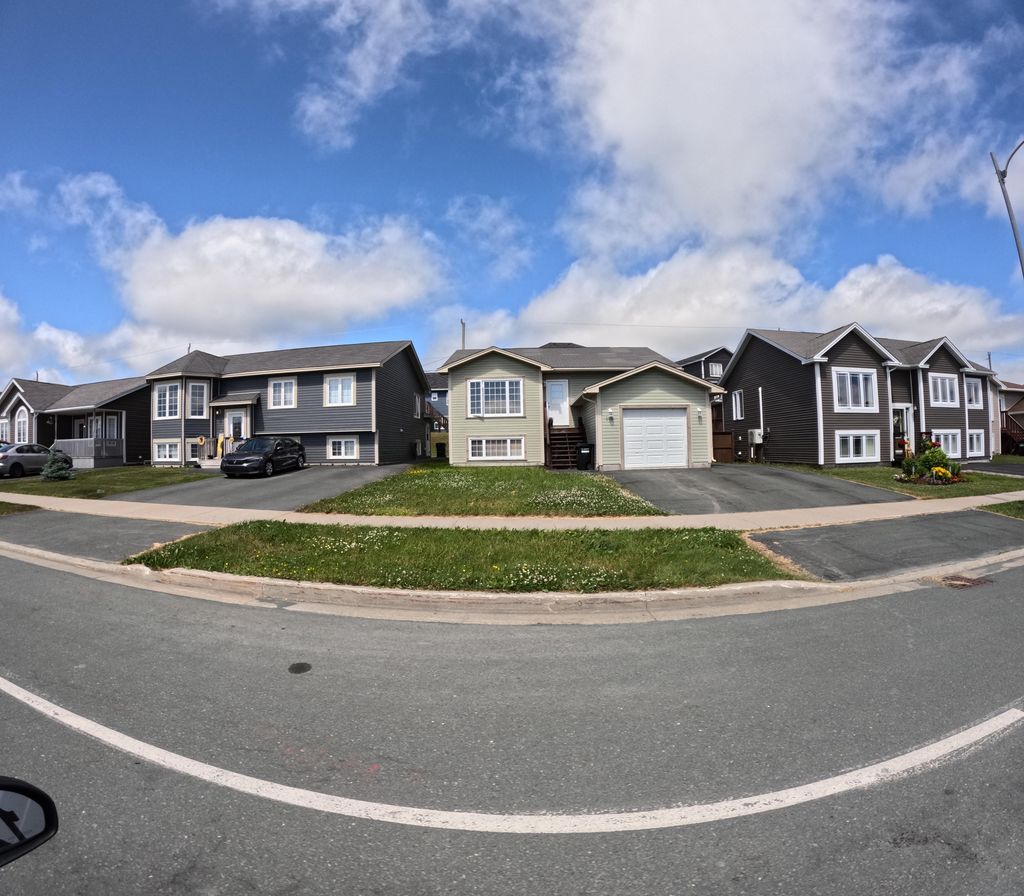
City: st_johns